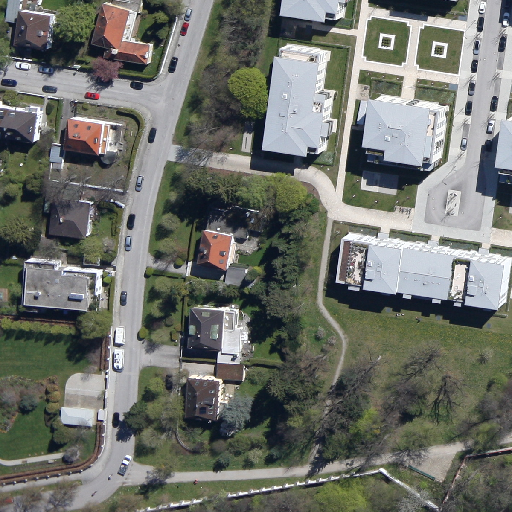
Referring expression: car